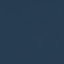
Label: SeaLake